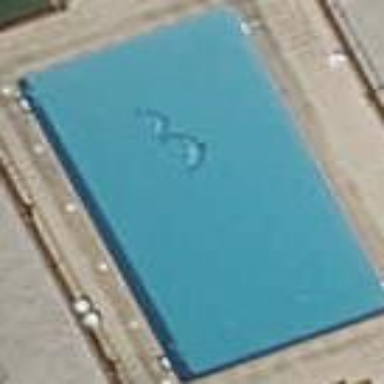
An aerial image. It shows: Swimming pool located in leisure land.